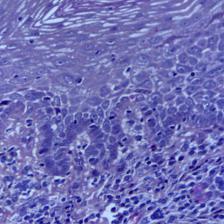
Diagnosis: OSCC